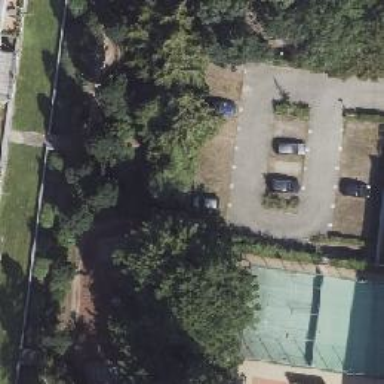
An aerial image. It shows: Rooftop parking lot.